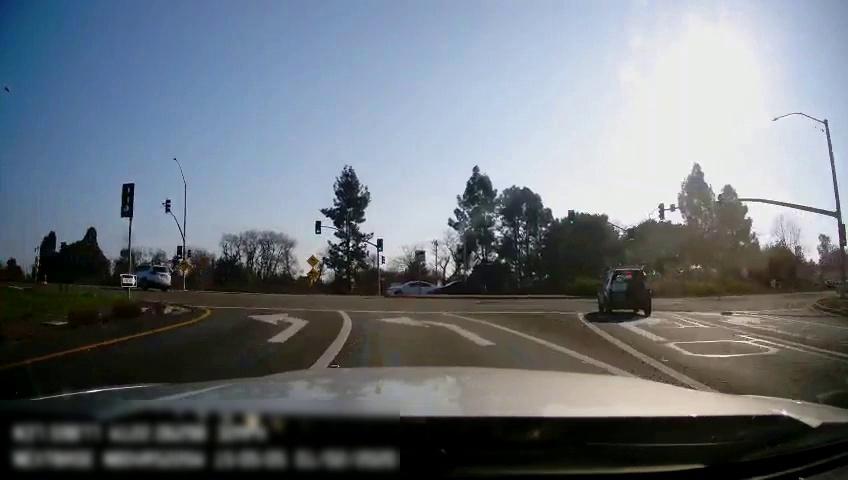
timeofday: Day
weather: Sunny
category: Drivable Space
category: Vehicles | SUV
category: Vehicles | SUV
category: Vehicles | SUV
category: Vehicles | Car
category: Vehicles | Car
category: Lanes | Current Lane
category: Lanes | Alternate Lane
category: Lanes | Alternate Lane
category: Lanes | Alternate Lane
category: Lanes | Alternate Lane
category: Traffic | Lights
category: Traffic | Lights
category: Traffic | Lights
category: Traffic | Lights
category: Traffic | Lights
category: Traffic | Lights
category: Traffic | Signs
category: Traffic | Lights
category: Traffic | Lights
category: Traffic | Signs
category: Traffic | Signs
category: Traffic | Lights
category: Traffic | Signs